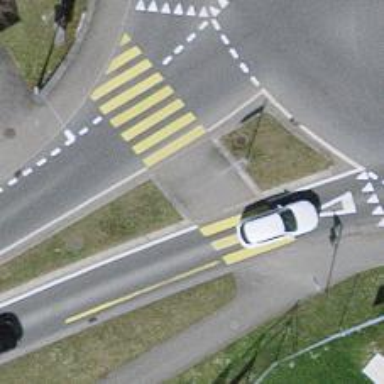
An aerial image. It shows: Uncontrolled zebra crossing with central island. The crossing is marked with zebra stripes.